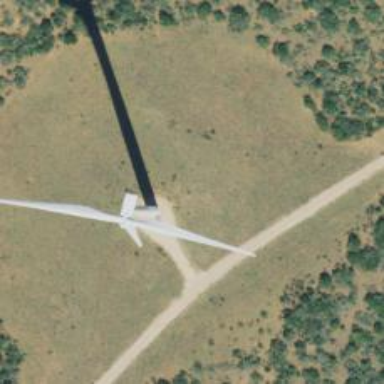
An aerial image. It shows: Wind generator powered by horizontal-axis wind turbine.